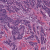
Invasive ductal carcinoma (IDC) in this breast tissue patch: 1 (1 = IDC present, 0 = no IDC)